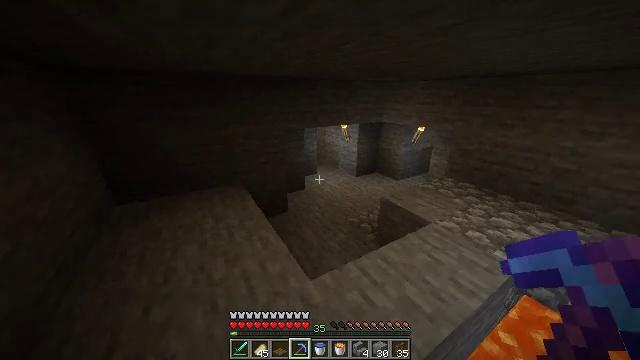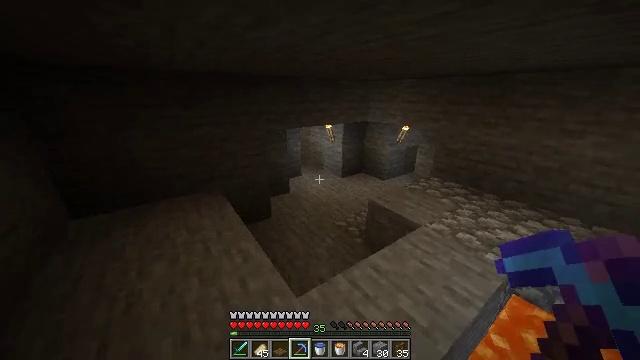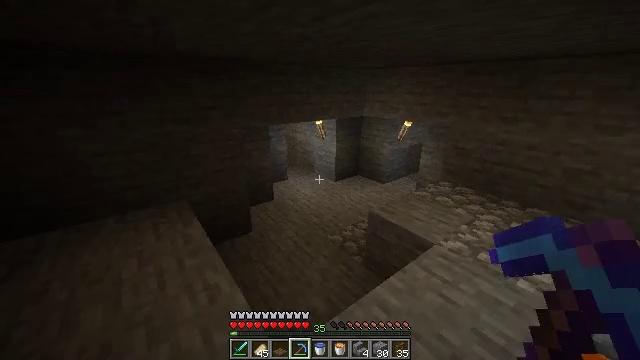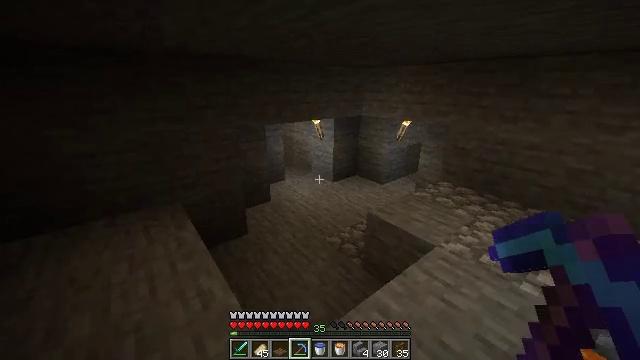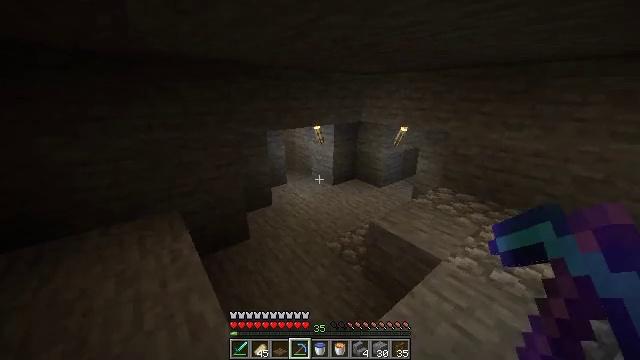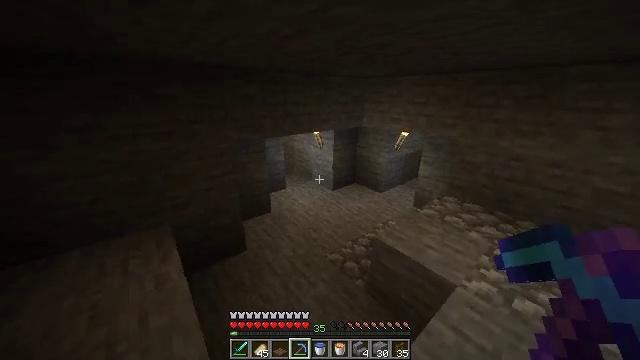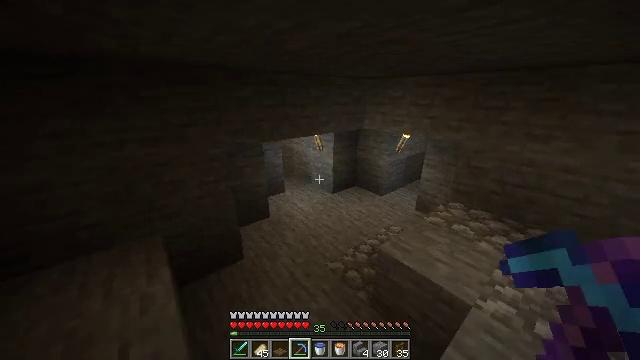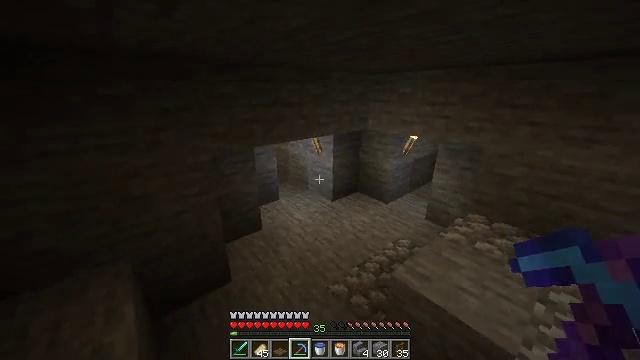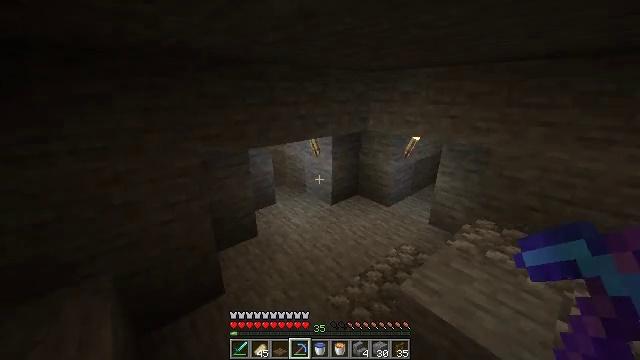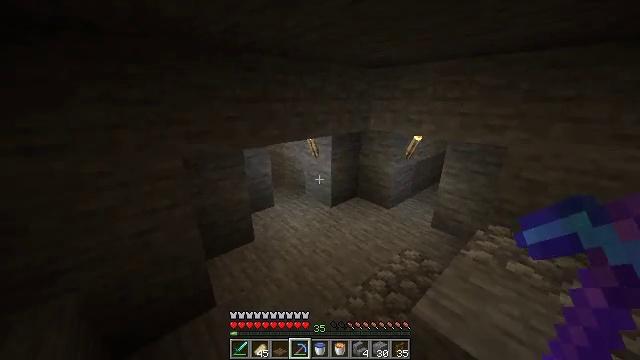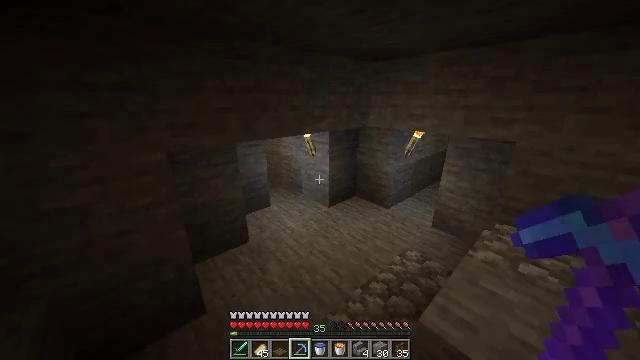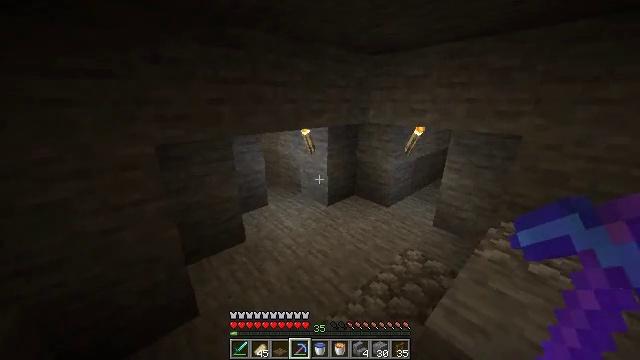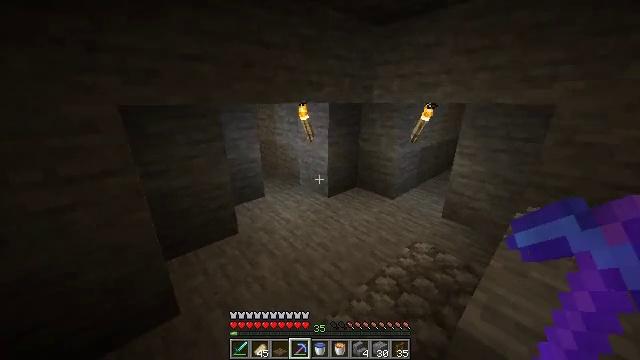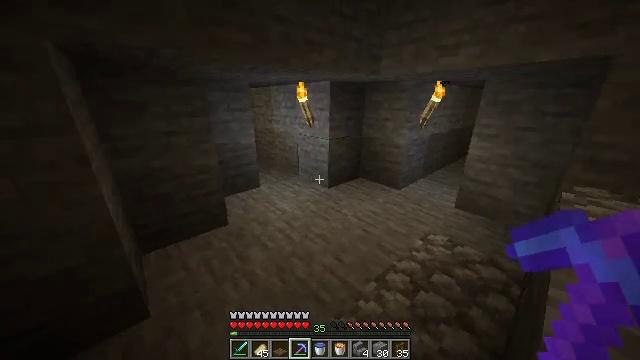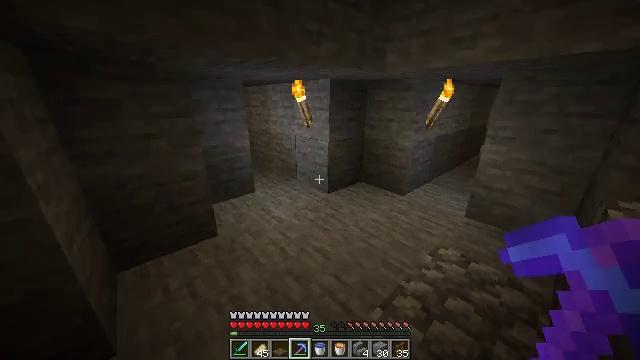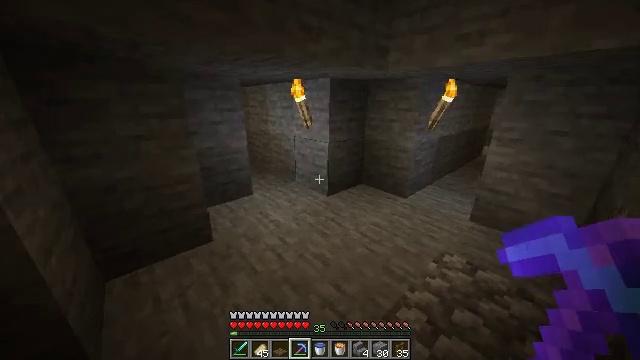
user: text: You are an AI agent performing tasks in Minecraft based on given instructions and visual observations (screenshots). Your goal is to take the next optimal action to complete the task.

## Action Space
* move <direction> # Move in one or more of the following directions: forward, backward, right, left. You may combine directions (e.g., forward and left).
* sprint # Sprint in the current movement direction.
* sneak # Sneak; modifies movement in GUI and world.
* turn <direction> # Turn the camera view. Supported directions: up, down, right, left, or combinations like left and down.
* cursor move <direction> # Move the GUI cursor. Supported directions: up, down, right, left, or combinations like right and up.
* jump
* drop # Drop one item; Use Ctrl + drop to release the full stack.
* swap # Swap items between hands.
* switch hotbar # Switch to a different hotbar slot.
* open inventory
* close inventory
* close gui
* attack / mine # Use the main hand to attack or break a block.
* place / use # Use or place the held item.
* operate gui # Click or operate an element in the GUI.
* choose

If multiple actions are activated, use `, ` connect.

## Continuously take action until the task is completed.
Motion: motion action
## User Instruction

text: Create flint and steel using flint and iron on the crafting table.
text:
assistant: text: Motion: move forward, turn right
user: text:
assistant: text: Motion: move forward, turn right
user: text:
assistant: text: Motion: move forward
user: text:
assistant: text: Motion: move forward, sprint
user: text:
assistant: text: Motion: move forward, sprint
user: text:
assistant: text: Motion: move forward, sprint
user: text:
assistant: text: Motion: move forward, sprint
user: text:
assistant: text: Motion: move forward
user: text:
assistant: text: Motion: move forward
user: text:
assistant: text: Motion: move forward, sprint
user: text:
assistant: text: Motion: move forward, sprint
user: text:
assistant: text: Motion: move forward, sprint
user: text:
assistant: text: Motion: move forward, sprint
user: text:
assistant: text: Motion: move forward
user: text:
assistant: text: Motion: move forward
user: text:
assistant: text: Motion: move forward
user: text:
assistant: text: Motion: move forward
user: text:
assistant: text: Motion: move forward, turn left
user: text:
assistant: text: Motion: move forward, turn left
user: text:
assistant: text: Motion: move forward
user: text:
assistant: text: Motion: move forward, turn left
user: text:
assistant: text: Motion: move forward
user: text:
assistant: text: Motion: move forward, turn left
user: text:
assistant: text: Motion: move forward, turn left
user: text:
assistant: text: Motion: move forward, turn left and up
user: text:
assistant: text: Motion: move forward, turn left
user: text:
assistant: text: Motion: move forward
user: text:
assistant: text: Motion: move forward
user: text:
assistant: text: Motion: move forward, turn left
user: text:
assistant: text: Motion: move forward, turn left